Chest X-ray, PA view. Patient: 40 years old, sex F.
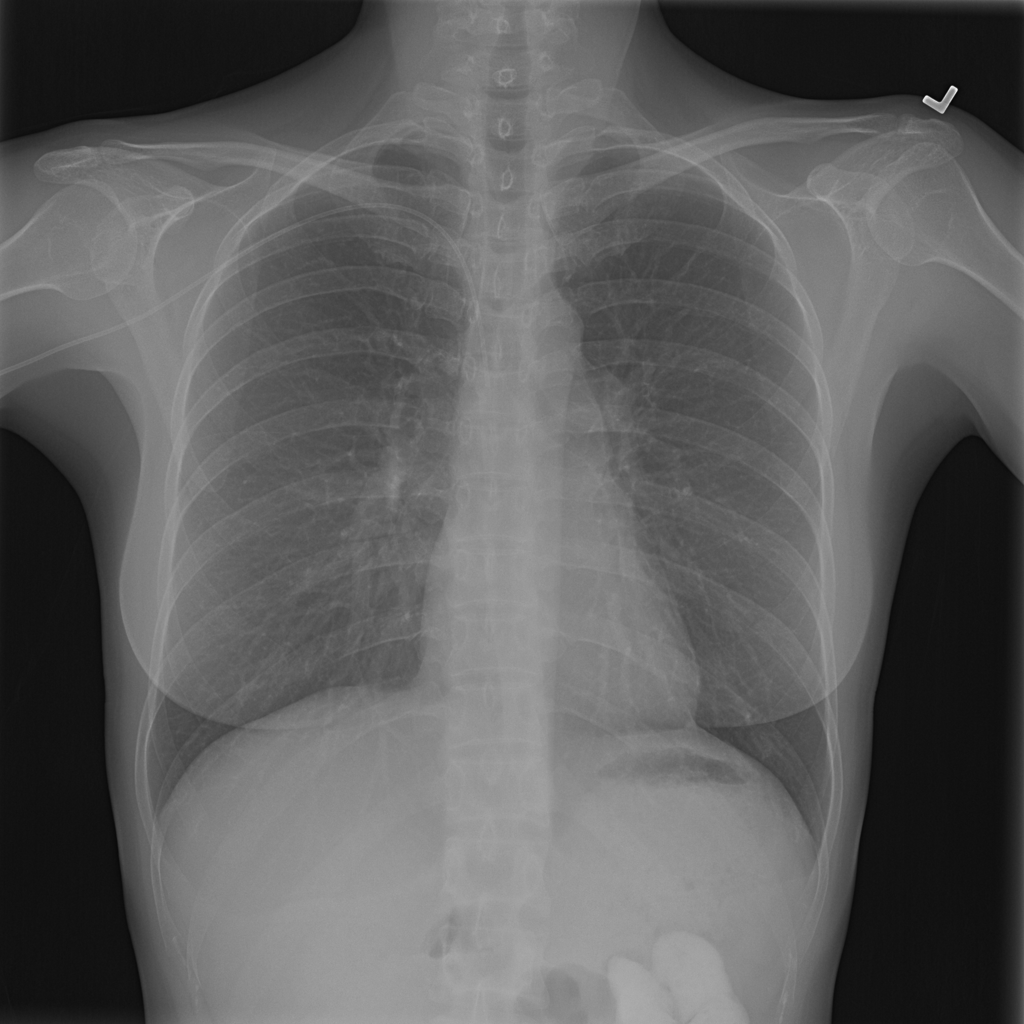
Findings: No Finding